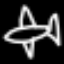
Label: airplane